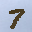
Label: 7